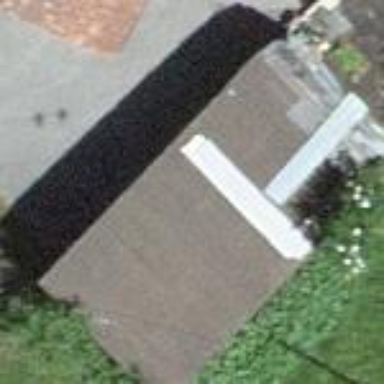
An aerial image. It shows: Shed.